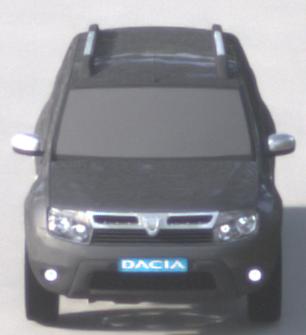
Make: Dacia
Model: Duster dCi 110 FAP
Detailed model: Duster (I)
Model produced from: 2010/06
Model produced until: 2013/11
Doors: 5
Color: gray
Road condition: dry road
Daytime: morning or afternoon
Contrast: low contrast